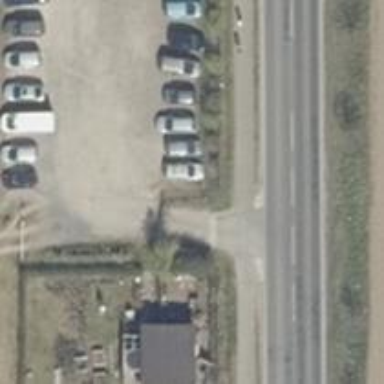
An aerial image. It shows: Asphalt parking aisle road.